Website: slack
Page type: billing-address
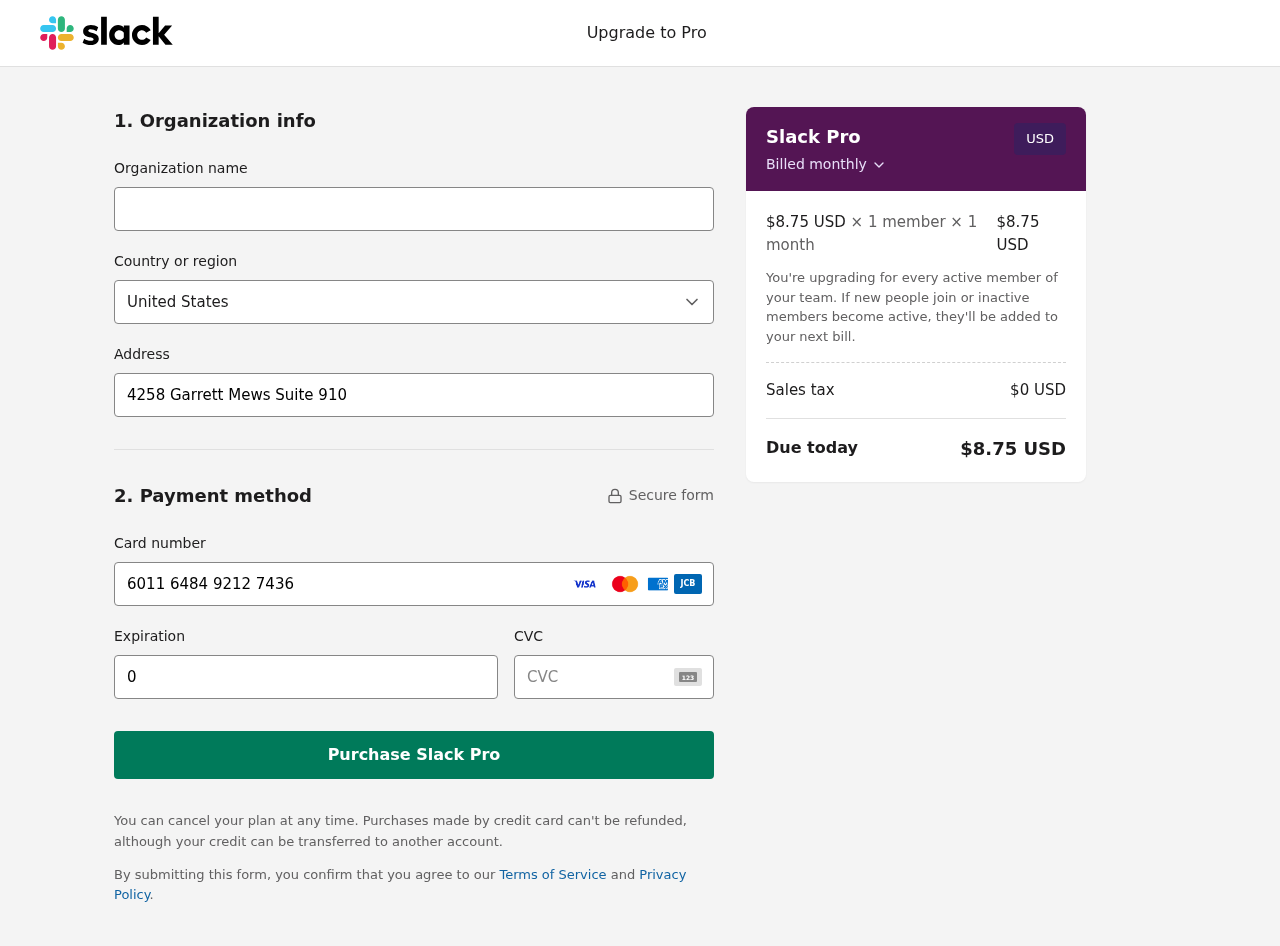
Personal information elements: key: PII_CARD_CVV
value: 486
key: PII_CARD_EXPIRY
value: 08/27
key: PII_CARD_NUMBER
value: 6011 6484 9212 7436
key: PII_COUNTRY
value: United States
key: PII_STREET
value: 4258 Garrett Mews Suite 910
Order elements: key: ORDER_PRICE_PER_MEMBER
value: $8.75 USD
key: ORDER_MEMBER_COUNT
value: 1
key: ORDER_MONTH_COUNT
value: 1
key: ORDER_SUBTOTAL
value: $8.75 USD
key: ORDER_TAX
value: $0
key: ORDER_TOTAL
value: $8.75 USD